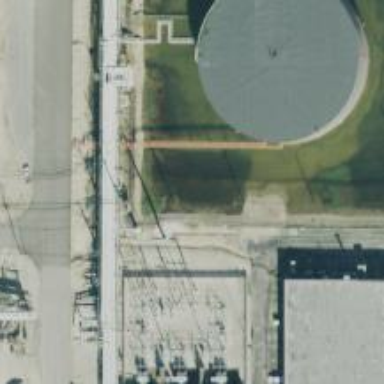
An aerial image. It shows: Building with storage tank.